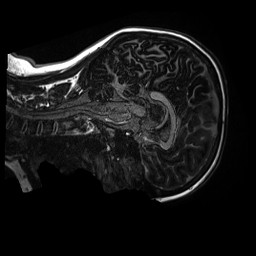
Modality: MP2RAGE
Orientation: sagittal
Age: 12
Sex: female
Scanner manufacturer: siemens
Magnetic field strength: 3 T
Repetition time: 4 s
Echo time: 0.00303 s